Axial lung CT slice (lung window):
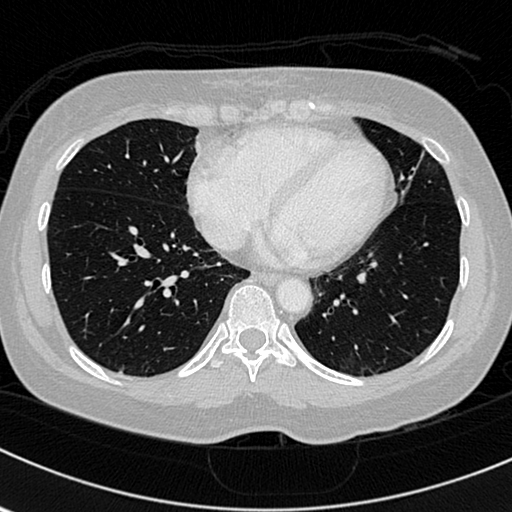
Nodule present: no